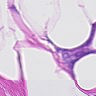
Metastatic tissue present: yes